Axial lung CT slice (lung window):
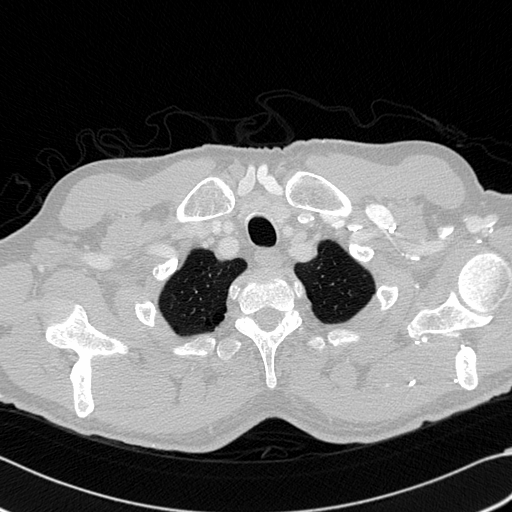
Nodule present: no